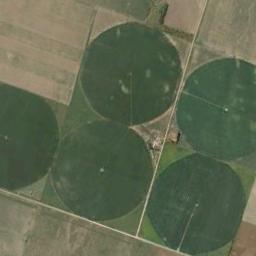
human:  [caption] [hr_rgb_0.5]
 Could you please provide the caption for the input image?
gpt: Some green circle farmland are in the bare land .

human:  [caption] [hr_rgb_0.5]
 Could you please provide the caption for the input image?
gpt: More than twenty round farms of the same size are neatly arranged .

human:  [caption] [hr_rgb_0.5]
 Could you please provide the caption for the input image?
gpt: Several dark green circular farmlands are on the ground and some farmlands that grows other crops beside .

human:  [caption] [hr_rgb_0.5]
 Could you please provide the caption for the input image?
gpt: Five neatly arranged circular green fields .

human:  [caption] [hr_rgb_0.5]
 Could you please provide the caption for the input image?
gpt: There are five green circular farmlands of the same size .